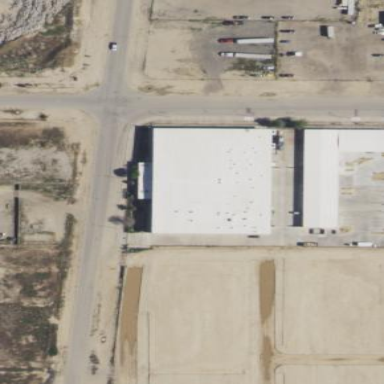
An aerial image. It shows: Warehouse building.